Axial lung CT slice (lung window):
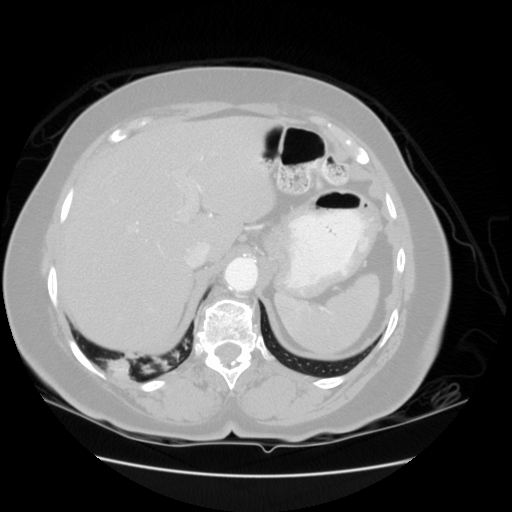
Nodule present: no